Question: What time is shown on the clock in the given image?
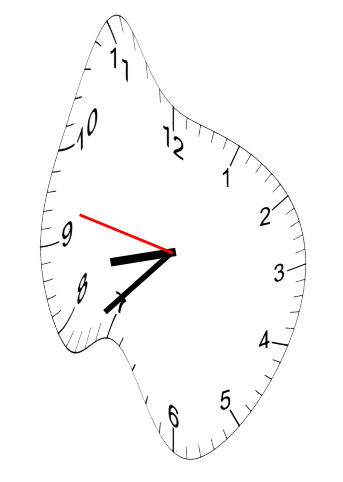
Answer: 08:37:47